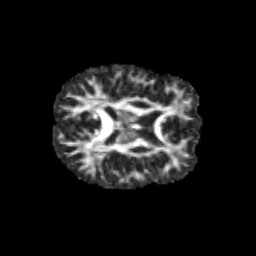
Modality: FA
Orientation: axial
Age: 12
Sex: female
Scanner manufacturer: siemens
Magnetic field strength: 3 T
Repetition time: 3.8 s
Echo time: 0.07 s